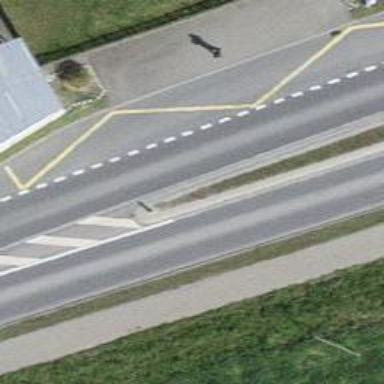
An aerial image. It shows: Primary highway with cycle track on the left side.